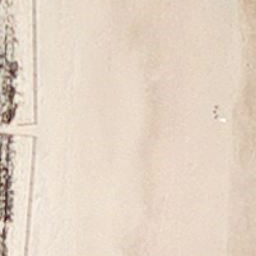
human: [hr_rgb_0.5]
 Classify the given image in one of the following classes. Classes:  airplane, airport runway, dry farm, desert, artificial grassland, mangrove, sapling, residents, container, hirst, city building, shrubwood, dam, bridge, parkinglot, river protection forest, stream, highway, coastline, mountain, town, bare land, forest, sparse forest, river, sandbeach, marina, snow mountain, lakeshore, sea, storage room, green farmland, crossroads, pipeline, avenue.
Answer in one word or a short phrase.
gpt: sandbeach